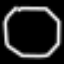
Label: octagon